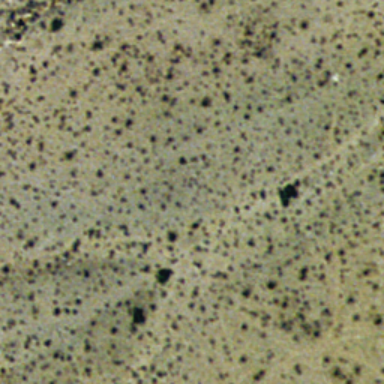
This is a chaparral .